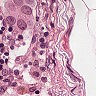
Metastatic tissue present: yes